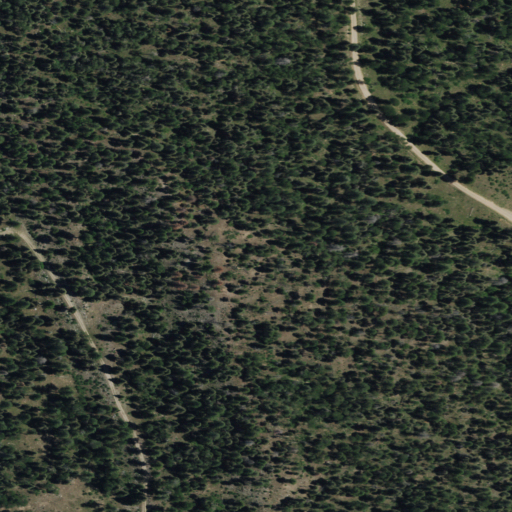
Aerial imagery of ridge(s) in New Mexico named Mogote Ridge containing evergreen forest, deciduous forest, and shrub